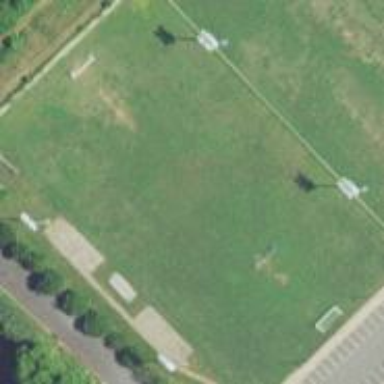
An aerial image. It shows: Soccer pitch designated for leisure and sports activities.